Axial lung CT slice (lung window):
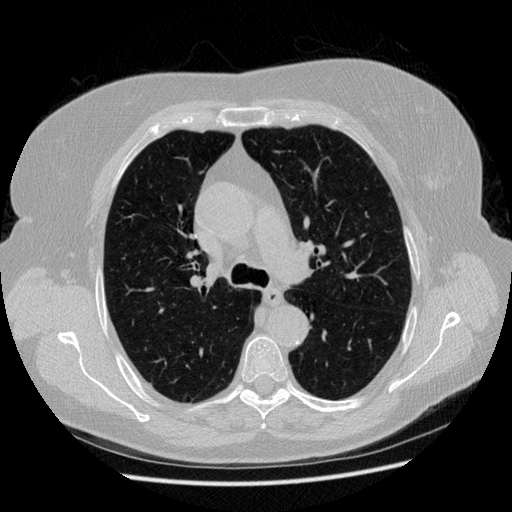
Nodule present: no